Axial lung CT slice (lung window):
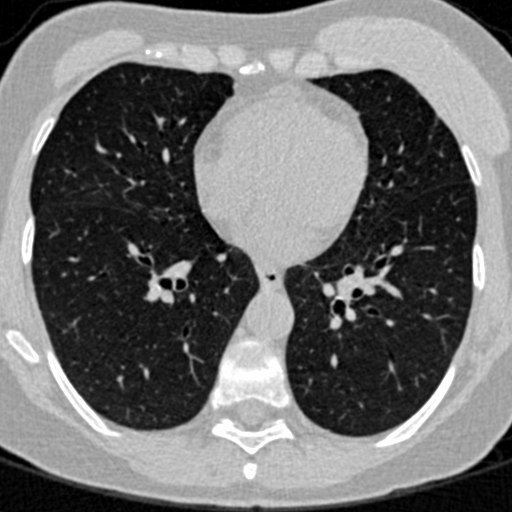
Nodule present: no